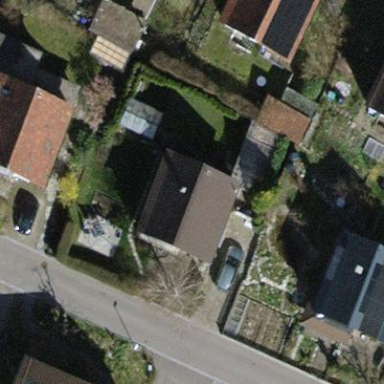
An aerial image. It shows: Building with tiled roof.